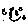
Label: smiley face